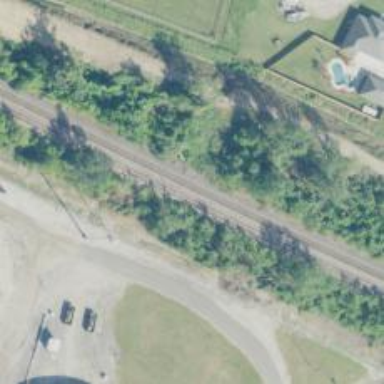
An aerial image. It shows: Site related to the railway.